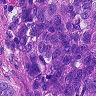
Metastatic tissue present: yes